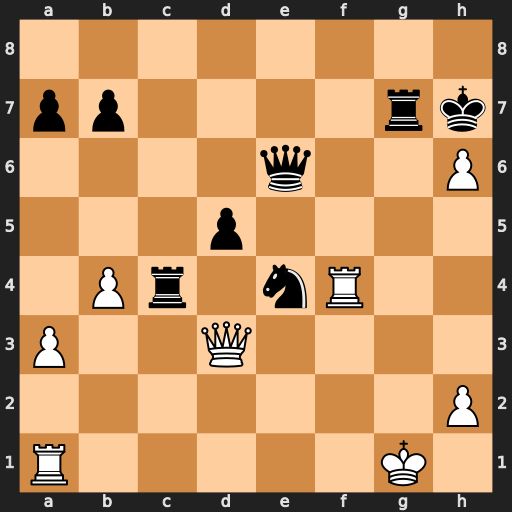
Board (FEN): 8/pp4rk/4q2P/3p4/1Pr1nR2/P2Q4/7P/R5K1
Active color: w
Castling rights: -
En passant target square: -
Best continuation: hxg7 Qg6+ Kf1